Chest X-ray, AP view. Patient: 33 years old, sex F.
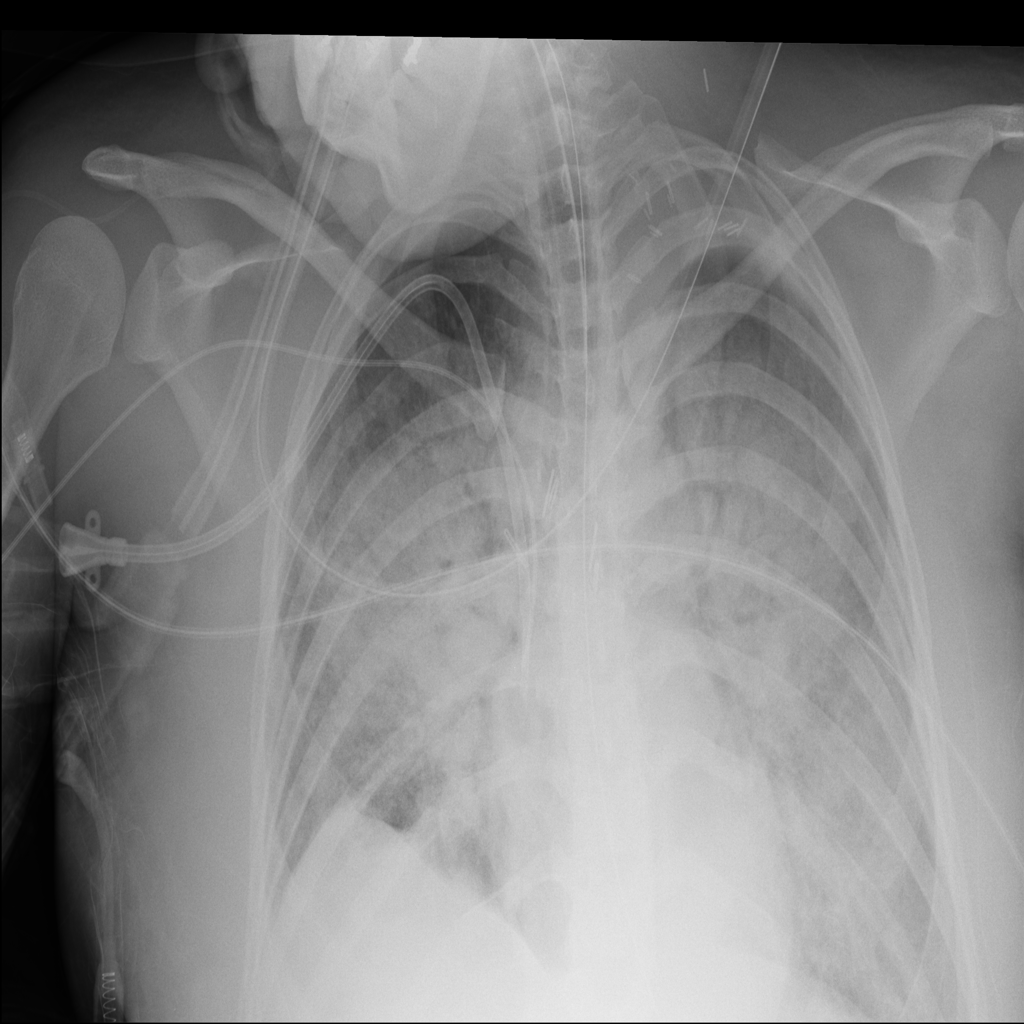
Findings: Edema